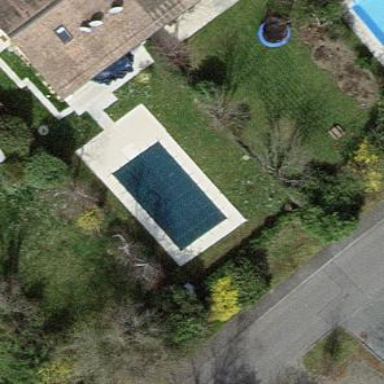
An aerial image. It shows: Swimming pool located in leisure land.